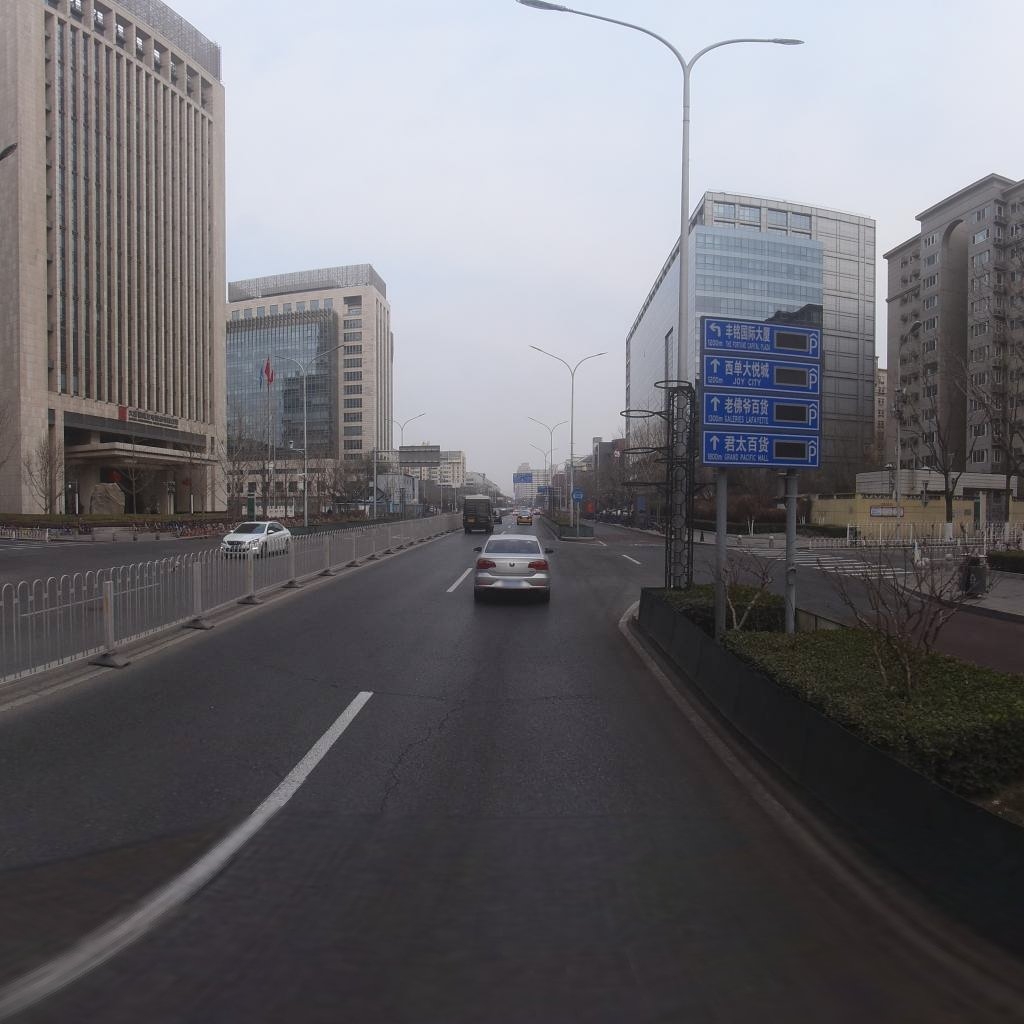
Region: Xicheng
Road damage annotations: transverse crack, longitudinal crack